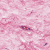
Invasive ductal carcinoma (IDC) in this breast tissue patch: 0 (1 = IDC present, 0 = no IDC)